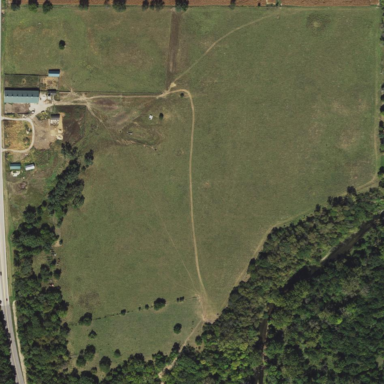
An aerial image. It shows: Pasture used as meadow.